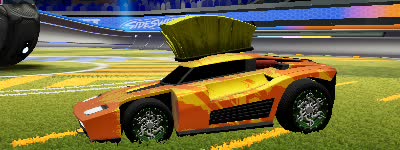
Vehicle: breakout